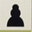
Piece: bP